Aerial crown-view tile of a tropical tree (Barro Colorado Island, Panama), acquired 20240716:
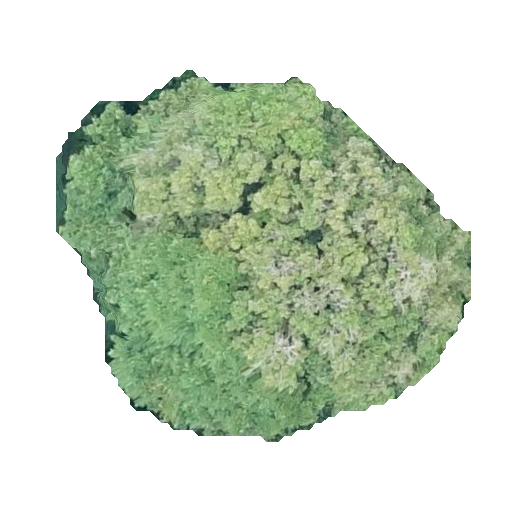
Species: Prioria copaifera
GBIF accepted scientific name: Prioria copaifera
Crown area: 174.653 m²